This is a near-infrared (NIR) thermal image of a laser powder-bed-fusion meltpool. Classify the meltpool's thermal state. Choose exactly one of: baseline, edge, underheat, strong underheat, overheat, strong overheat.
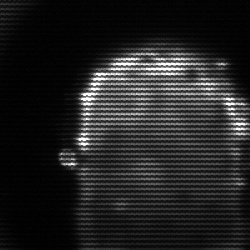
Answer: baseline